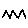
Label: zigzag